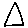
Label: triangle